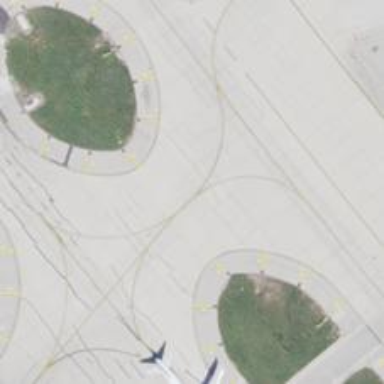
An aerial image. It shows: Image of taxiway at airport.